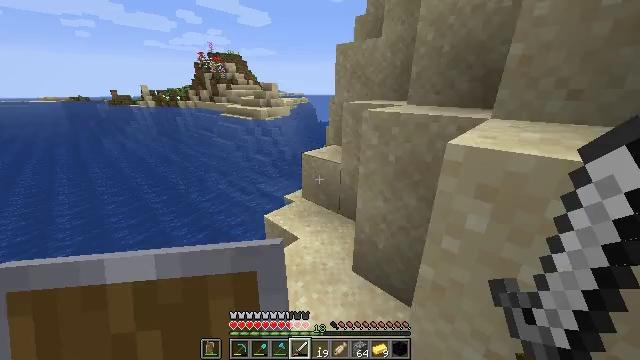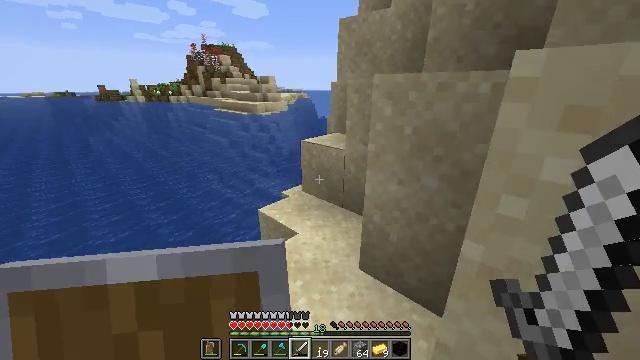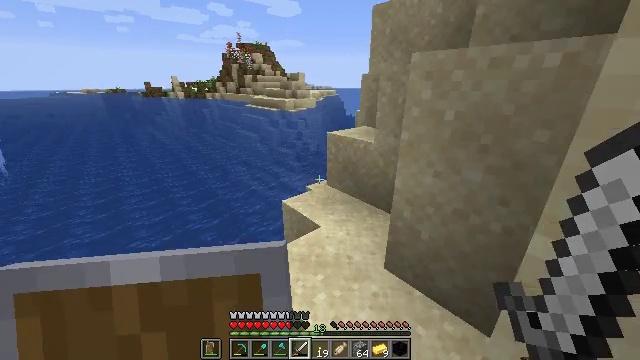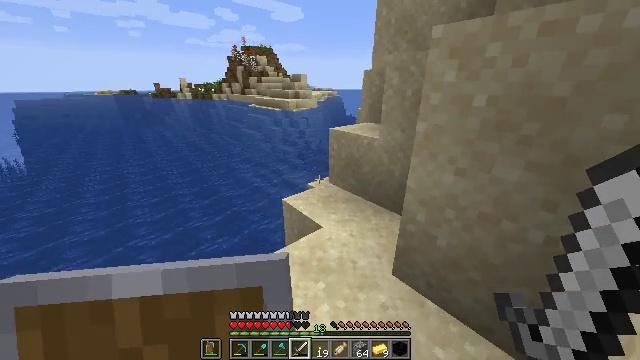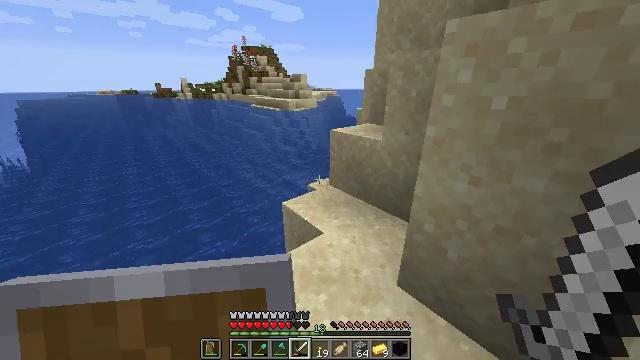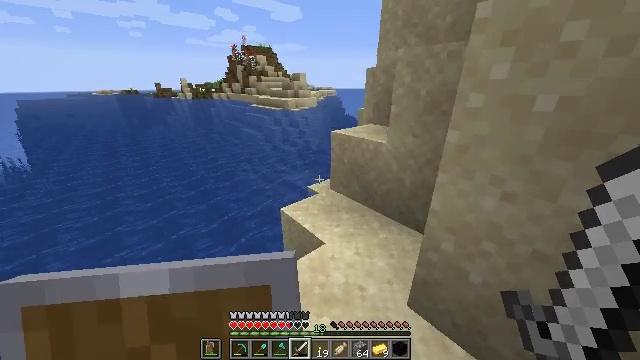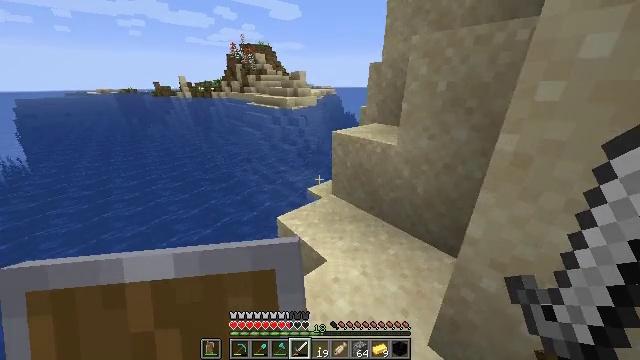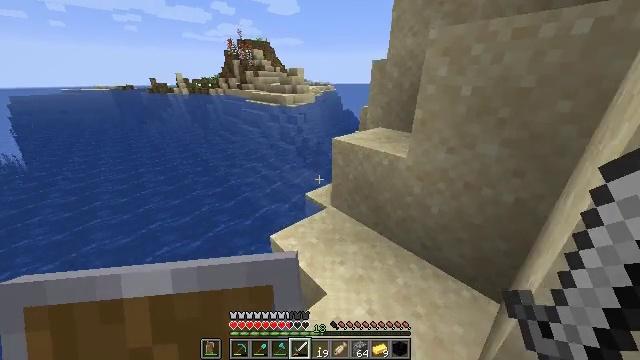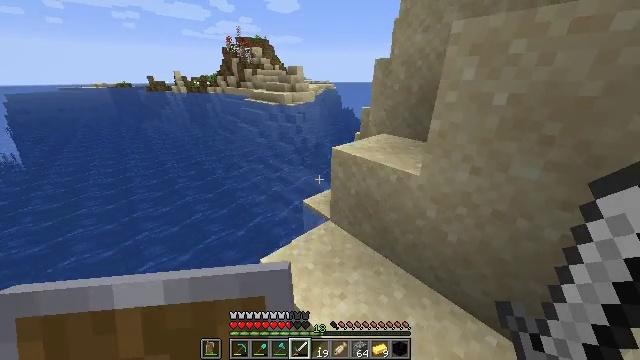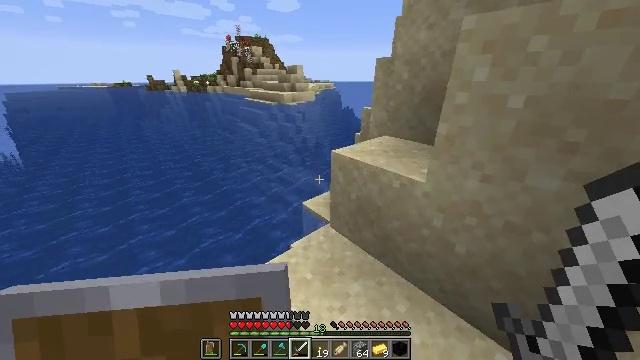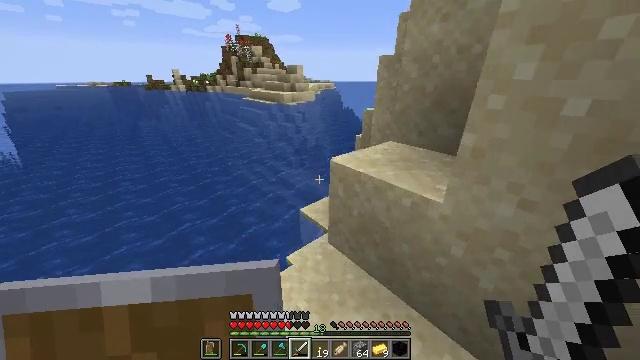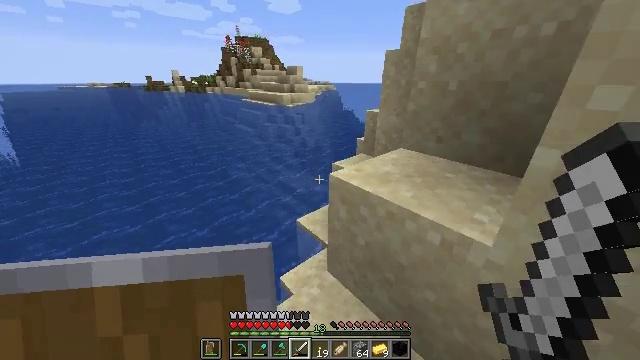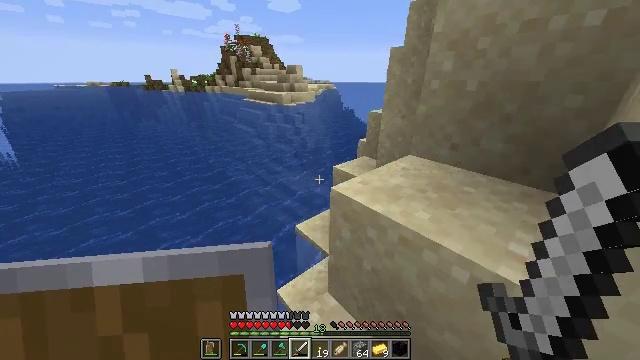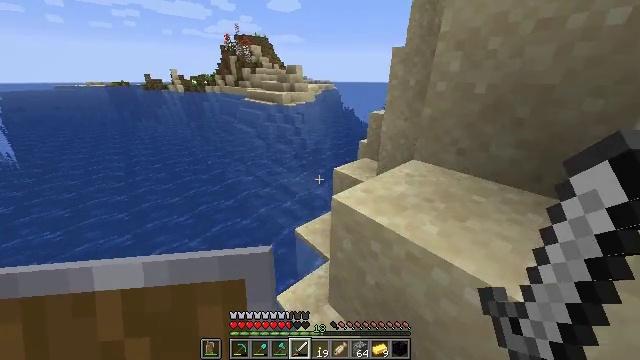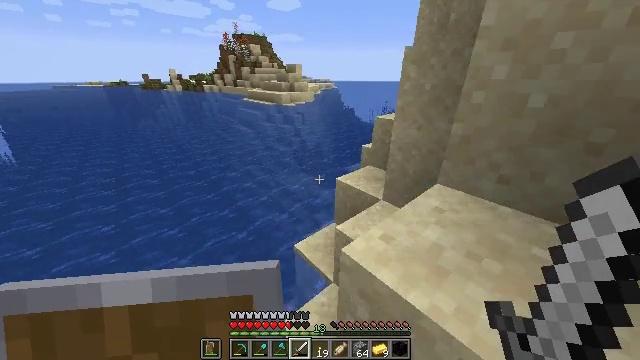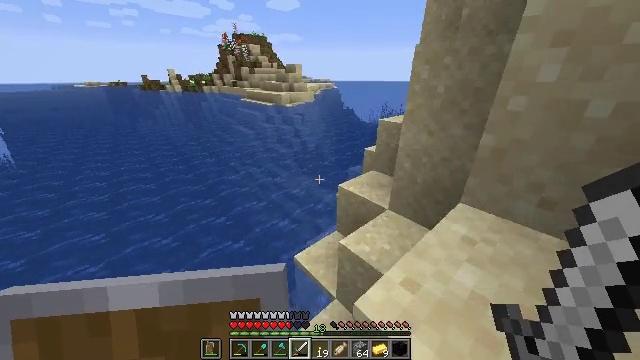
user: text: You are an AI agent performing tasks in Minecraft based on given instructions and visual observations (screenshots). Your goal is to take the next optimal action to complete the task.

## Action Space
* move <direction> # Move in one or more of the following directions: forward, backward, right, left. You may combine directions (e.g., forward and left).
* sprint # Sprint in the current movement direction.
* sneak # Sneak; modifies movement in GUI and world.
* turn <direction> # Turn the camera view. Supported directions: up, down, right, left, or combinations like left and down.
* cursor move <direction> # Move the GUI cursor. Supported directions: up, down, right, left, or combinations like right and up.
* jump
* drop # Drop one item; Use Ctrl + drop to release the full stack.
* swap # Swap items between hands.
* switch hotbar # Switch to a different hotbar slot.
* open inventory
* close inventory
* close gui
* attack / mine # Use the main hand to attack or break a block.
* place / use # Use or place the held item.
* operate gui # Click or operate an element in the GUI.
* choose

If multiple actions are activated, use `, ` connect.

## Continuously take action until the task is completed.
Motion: motion action
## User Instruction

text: Remove the lilac from its place.
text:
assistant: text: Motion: move forward, sprint
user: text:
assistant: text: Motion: move forward, sprint, turn left
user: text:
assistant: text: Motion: move forward
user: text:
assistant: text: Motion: move forward
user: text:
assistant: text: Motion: move forward
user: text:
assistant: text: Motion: move forward
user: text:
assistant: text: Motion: move forward
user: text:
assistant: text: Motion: move forward
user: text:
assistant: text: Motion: move forward
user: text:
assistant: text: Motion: move forward
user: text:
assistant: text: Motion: move forward
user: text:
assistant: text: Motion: move forward
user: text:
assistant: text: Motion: move forward
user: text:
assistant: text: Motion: move forward
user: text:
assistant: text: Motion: move forward
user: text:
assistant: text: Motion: move forward
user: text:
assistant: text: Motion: move forward
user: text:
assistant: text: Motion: move forward
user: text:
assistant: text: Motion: move forward
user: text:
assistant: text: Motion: move forward, turn right
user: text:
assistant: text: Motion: move forward, turn right
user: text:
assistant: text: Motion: move forward, turn right
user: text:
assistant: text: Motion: move forward, turn right
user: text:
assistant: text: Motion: move forward, turn right
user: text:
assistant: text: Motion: move forward
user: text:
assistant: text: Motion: move forward
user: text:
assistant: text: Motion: move forward
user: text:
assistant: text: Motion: move forward
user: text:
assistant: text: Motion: move forward, turn right and up
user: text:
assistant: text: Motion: move forward, turn up